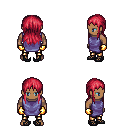
a pixel art fantasy rpg character, male body template, human, dark skin, chain tabard jacket, gold greaves, ruby red unkempt hairstyle, gold gloves, ghillies, four views (front, back, left, right), 2x2 character sprite sheet, small pixel art, hard edges, no anti-aliasing